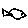
Label: fish